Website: bh-photo
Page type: receipt
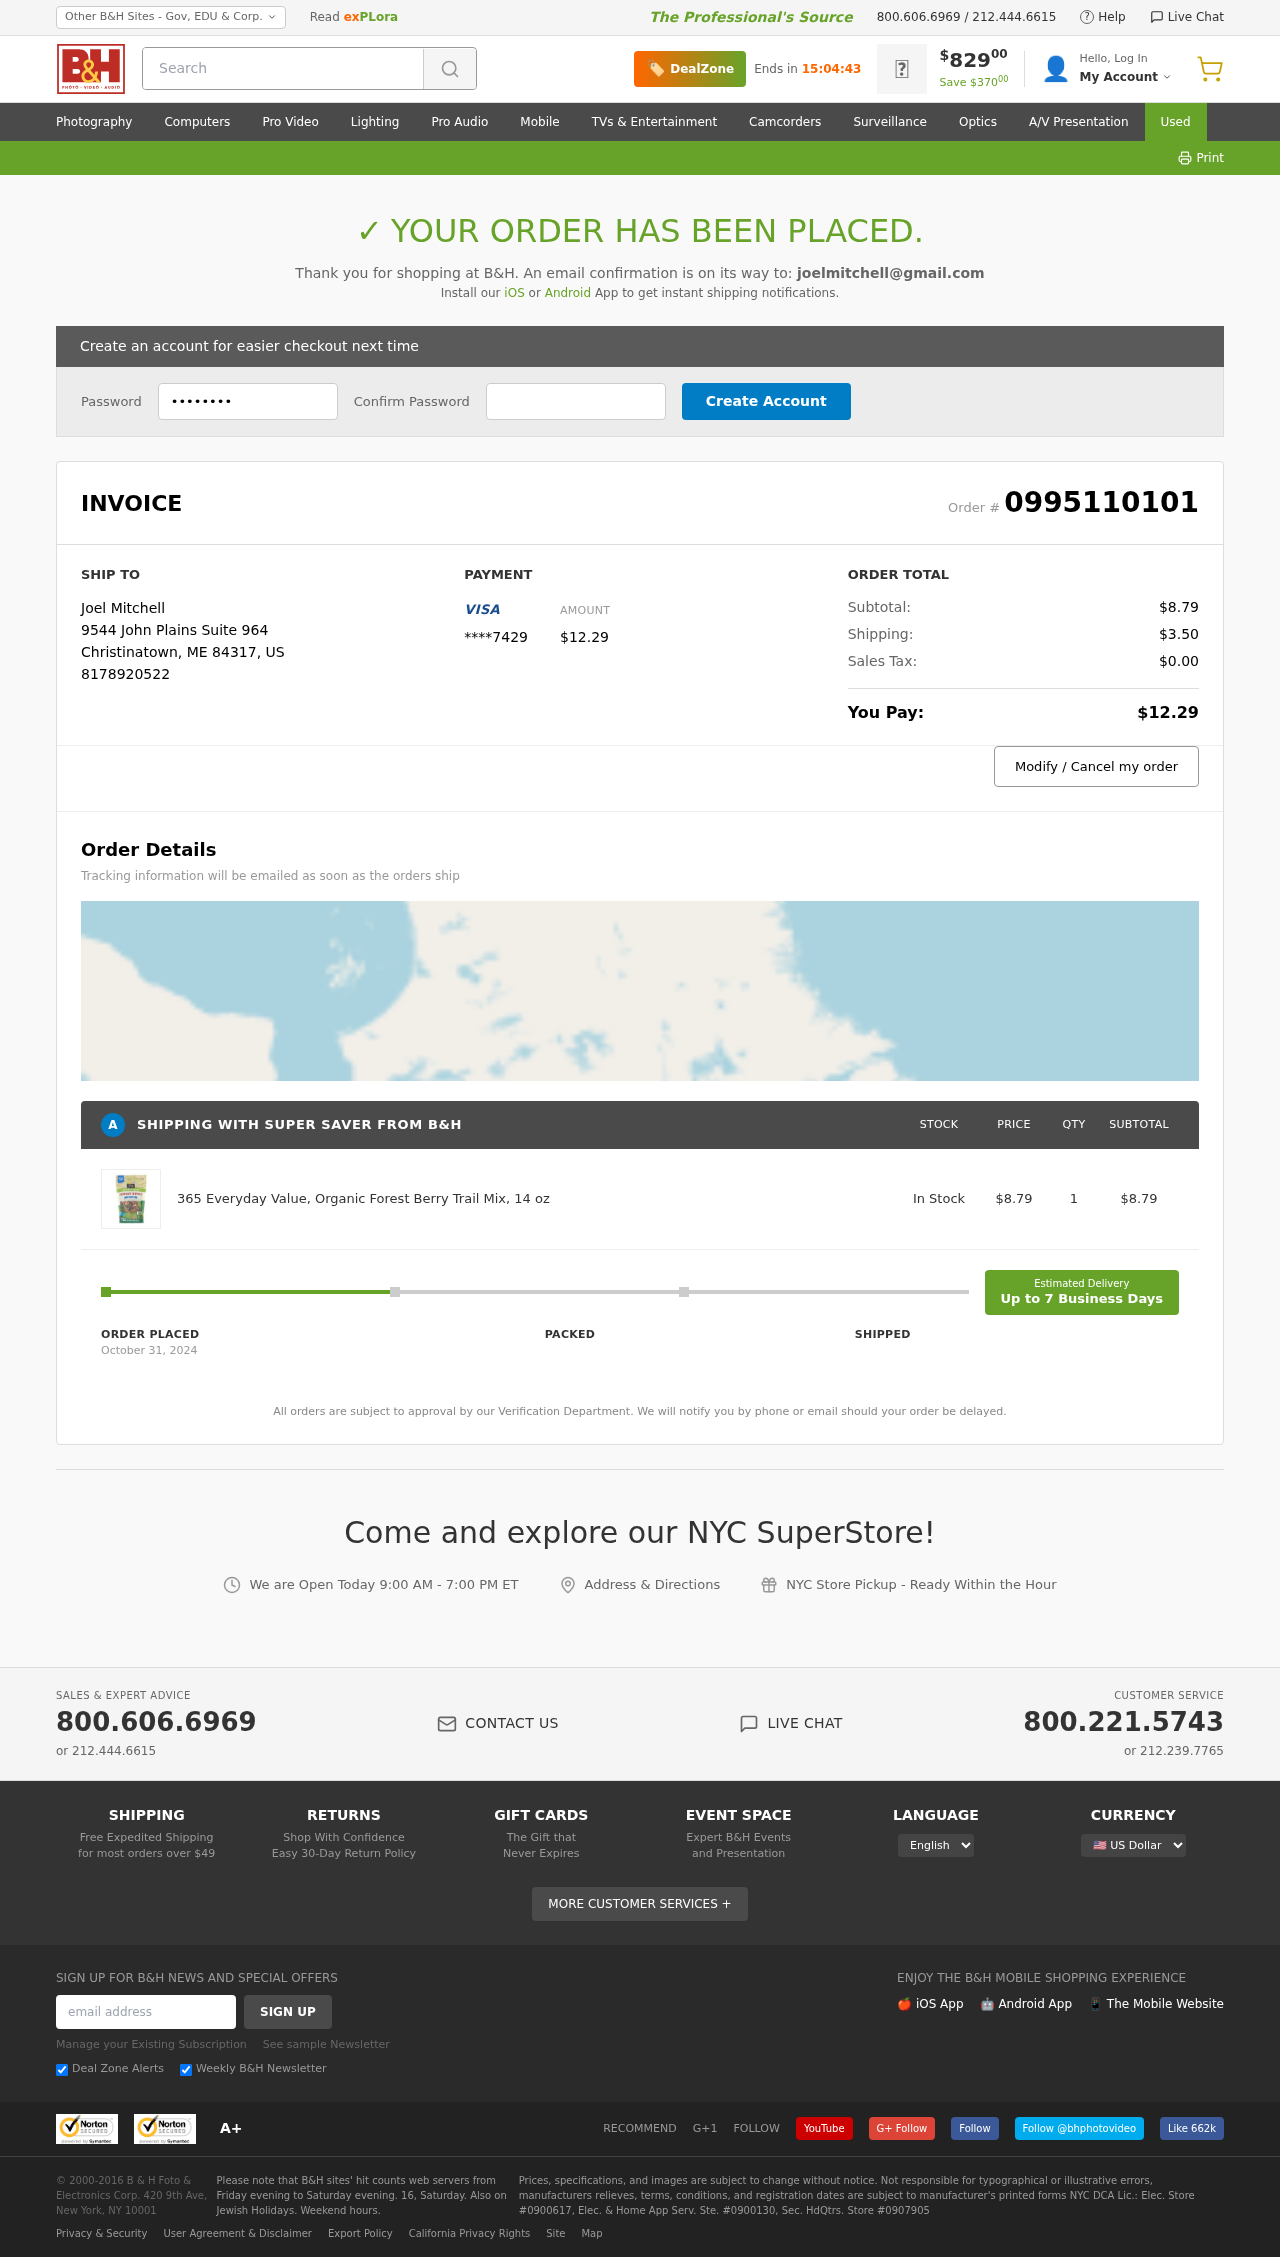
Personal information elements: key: PII_CARD_LAST4
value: ****7429
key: PII_CITY
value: Christinatown
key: PII_COUNTRY_CODE
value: US
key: PII_EMAIL
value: joelmitchell@gmail.com
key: PII_FULLNAME
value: Joel Mitchell
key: PII_PHONE
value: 8178920522
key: PII_POSTCODE
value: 84317
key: PII_STATE_ABBR
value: ME
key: PII_STREET
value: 9544 John Plains Suite 964
Product elements: key: PRODUCT1_NAME
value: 365 Everyday Value, Organic Forest Berry Trail Mix, 14 oz
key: PRODUCT1_PRICE
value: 8.79
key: PRODUCT1_QUANTITY
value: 1
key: PRODUCT1_SUBTOTAL
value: $8.79
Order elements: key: ORDER_ID
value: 0995110101
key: ORDER_TOTAL
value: $12.29
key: ORDER_SUBTOTAL
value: $8.79
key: ORDER_SHIPPING_COST
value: $3.50
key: ORDER_TAX
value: $0.00
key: ORDER_DATE
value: October 31, 2024
Search elements: key: HEADER_SEARCH
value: Search